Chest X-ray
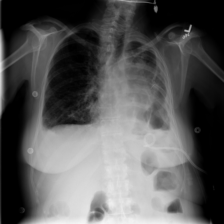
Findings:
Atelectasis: negative
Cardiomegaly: negative
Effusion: positive
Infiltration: negative
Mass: positive
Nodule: negative
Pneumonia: negative
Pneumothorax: negative
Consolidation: negative
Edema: negative
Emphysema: negative
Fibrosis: negative
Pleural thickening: negative
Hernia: negative